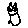
Label: cat